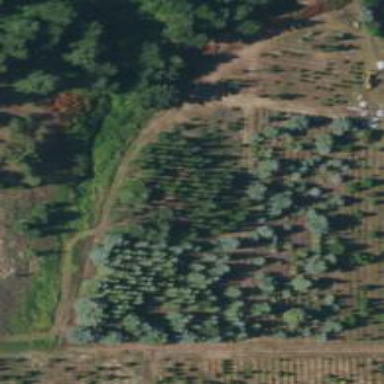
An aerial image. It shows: Orchard.